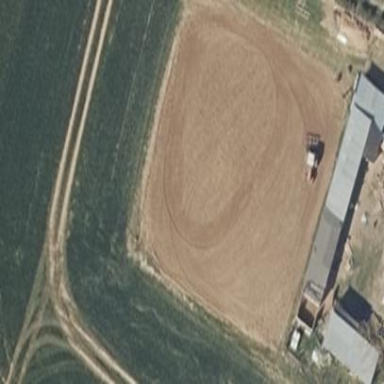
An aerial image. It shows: Equestrian sports pitch with sandy surface for leisure land activities.